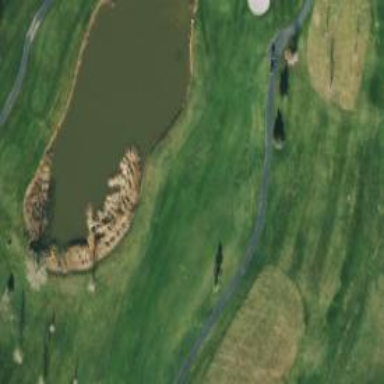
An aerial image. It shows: View of golf hole.